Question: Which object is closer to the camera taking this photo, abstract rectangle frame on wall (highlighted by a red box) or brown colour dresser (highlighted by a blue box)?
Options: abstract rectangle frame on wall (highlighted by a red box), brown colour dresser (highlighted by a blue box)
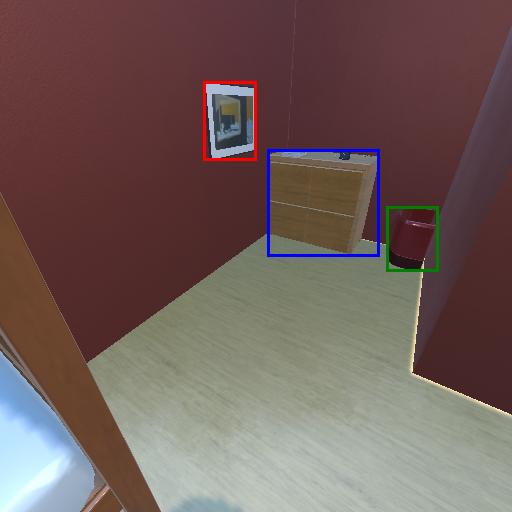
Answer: abstract rectangle frame on wall (highlighted by a red box)